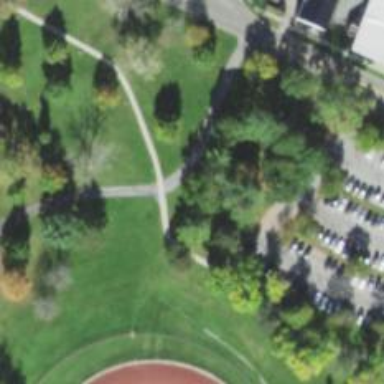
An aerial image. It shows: Disc golf tee area.